Question: In 'Android' app that I'm currently developing, I want to connect do zero-config networks using 'NsdManager'.
I managed to run network service discovery and connect to the desired network, but after stopping discovery 'NsdManager' thread is still running. This leads to the situation when after a few screen rotations there are many 'NsdManager' threads that are browsing for a connection.

When any network is available, device tries to synchronize many times, so every 'NsdManager' is still active, despite stopping service discovery.
Bellow is my code:
'''
package dtokarzewsk.nsdservicetest;
import android.content.Context;
import android.net.nsd.NsdManager;
import android.net.nsd.NsdServiceInfo;
import android.util.Log;
import java.net.InetAddress;
public class NsdTest {
private static final String NSD_SERVICE_NAME = "TestService";
private static final String NSD_SERVICE_TYPE = "_http._tcp.";
private int mPort;
private InetAddress mHost;
private Context mContext;
private NsdManager mNsdManager;
private android.net.nsd.NsdManager.DiscoveryListener mDiscoveryListener;
private android.net.nsd.NsdManager.ResolveListener mResolveListener;
public NsdTest(Context context) {
mContext = context;
}
public void startListening() {
initializeResolveListener();
initializeDiscoveryListener();
mNsdManager = (NsdManager) mContext.getSystemService(Context.NSD_SERVICE);
mNsdManager.discoverServices(NSD_SERVICE_TYPE, NsdManager.PROTOCOL_DNS_SD, mDiscoveryListener);
}
public void stopListening() {
mNsdManager.stopServiceDiscovery(mDiscoveryListener);
}
private void initializeResolveListener() {
mResolveListener = new NsdManager.ResolveListener() {
@Override
public void onResolveFailed(NsdServiceInfo serviceInfo, int errorCode) {
Log.d("NSDService test","Resolve failed");
}
@Override
public void onServiceResolved(NsdServiceInfo serviceInfo) {
NsdServiceInfo info = serviceInfo;
Log.d("NSDService test","Resolve failed");
mHost = info.getHost();
mPort = info.getPort();
Log.d("NSDService test","Service resolved :" + mHost + ":" + mPort);
}
};
}
private void initializeDiscoveryListener() {
mDiscoveryListener = new NsdManager.DiscoveryListener() {
@Override
public void onStartDiscoveryFailed(String serviceType, int errorCode) {
Log.d("NSDService test","Discovery failed");
}
@Override
public void onStopDiscoveryFailed(String serviceType, int errorCode) {
Log.d("NSDService test","Stopping discovery failed");
}
@Override
public void onDiscoveryStarted(String serviceType) {
Log.d("NSDService test","Discovery started");
}
@Override
public void onDiscoveryStopped(String serviceType) {
Log.d("NSDService test","Discovery stopped");
}
@Override
public void onServiceFound(NsdServiceInfo serviceInfo) {
NsdServiceInfo info = serviceInfo;
Log.d("NSDService test","Service found: " + info.getServiceName());
if (info.getServiceName().equals(NSD_SERVICE_NAME))
mNsdManager.resolveService(info, mResolveListener);
}
@Override
public void onServiceLost(NsdServiceInfo serviceInfo) {
NsdServiceInfo info = serviceInfo;
Log.d("NSDService test","Service lost: " + info.getServiceName());
}
};
}
}
'''
And in main 'Activity':
'''
private NsdTest mNsdTest;
@Override
protected void onResume() {
super.onResume();
mNsdTest = new NsdTest(this);
mNsdTest.startListening();
}
@Override
protected void onPause() {
mNsdTest.stopListening();
super.onPause();
}
'''
How can I fix this problem?
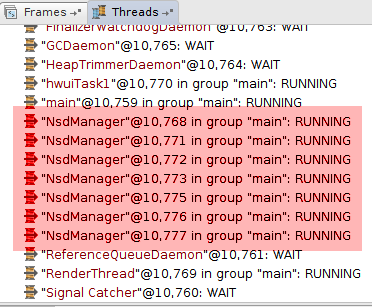
Answer: My current solution for this, is to make class containing NsdManager (NsdTest in above example) a singleton with changing context.
It doesn't change the fact that NSdManager thread is constantly running even after stopping service discovery, but at least there is only one active NsdManager thread after resuming application.
Maybe it's not the most elegant way, but is enough for me.
'''
public class NsdTest {
private static NsdTest mInstance;
private static final String NSD_SERVICE_NAME = "TestService";
private static final String NSD_SERVICE_TYPE = "_http._tcp.";
private int mPort;
private InetAddress mHost;
private Context mContext;
private NsdManager mNsdManager;
private android.net.nsd.NsdManager.DiscoveryListener mDiscoveryListener;
private android.net.nsd.NsdManager.ResolveListener mResolveListener;
private static NsdTest mInstance;
private NsdTest(Context context) {
mContext = context;
}
public static NsdTest getInstance(Context context) {
if (mInstance == null) {
mInstance = new NsdTest(context);
} else {
mContext = context;
}
return mInstance;
}
...}
'''
If anybody knows better solution, please post it.